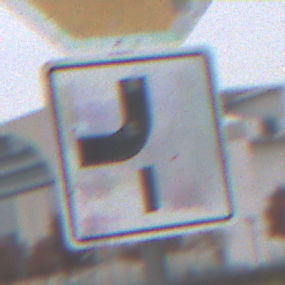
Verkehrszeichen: VerlaufVorfahrtsstrasse7
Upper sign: Stop
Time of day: Midday
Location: Outdoor (Suburban)
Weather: Overcast
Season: NotSpecified
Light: Natural